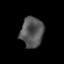
Tissue: prostate
Cell type: T cells
Senescence score: 0.3457
Nuclear area (px): 673
Mean DAPI intensity: 85.264